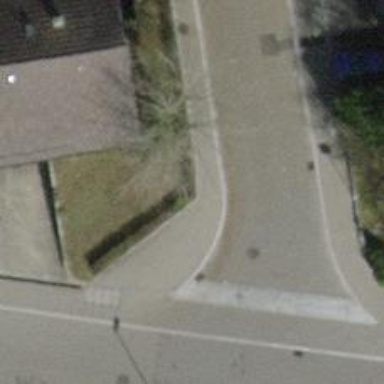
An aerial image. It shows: Hedge acting as barrier.